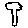
Label: tree